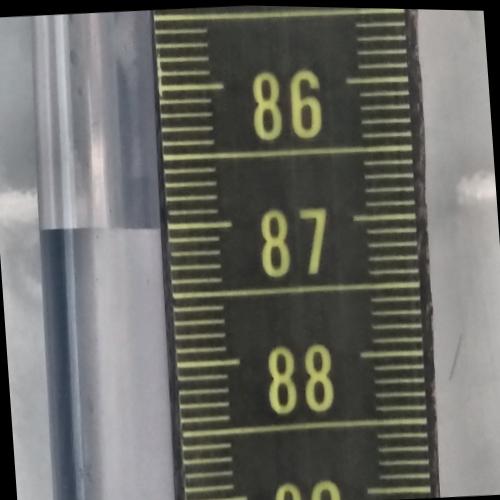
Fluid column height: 87.0 cm